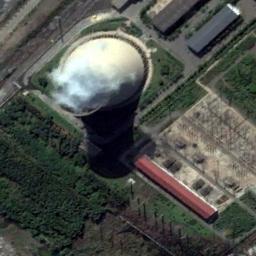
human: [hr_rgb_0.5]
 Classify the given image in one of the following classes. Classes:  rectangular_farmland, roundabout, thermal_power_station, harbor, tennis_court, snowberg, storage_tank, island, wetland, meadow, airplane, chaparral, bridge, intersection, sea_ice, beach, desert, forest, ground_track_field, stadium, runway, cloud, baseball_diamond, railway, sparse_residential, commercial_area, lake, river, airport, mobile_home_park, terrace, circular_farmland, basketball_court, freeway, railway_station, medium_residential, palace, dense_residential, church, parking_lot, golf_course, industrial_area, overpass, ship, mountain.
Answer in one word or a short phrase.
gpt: thermal_power_station